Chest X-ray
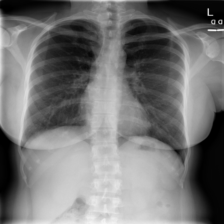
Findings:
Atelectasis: negative
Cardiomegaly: negative
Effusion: negative
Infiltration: negative
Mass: negative
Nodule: negative
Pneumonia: negative
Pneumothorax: negative
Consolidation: negative
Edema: negative
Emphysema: negative
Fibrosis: negative
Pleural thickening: negative
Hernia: negative